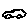
Label: car